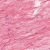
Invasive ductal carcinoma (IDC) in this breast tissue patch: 0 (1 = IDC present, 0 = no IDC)